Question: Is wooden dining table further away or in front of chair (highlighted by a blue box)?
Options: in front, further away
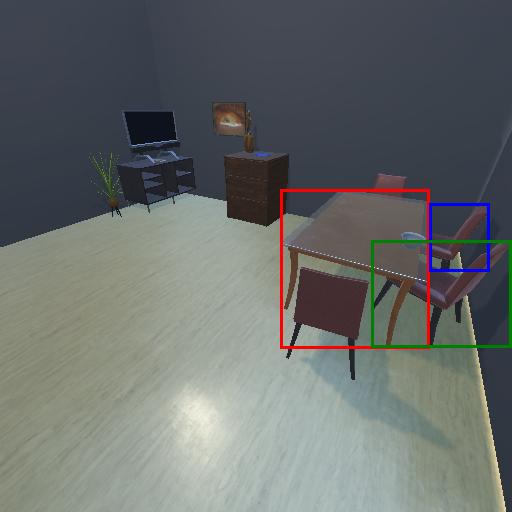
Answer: in front